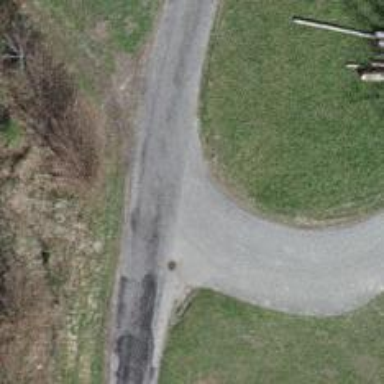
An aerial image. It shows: Smooth asphalt road in residential area.